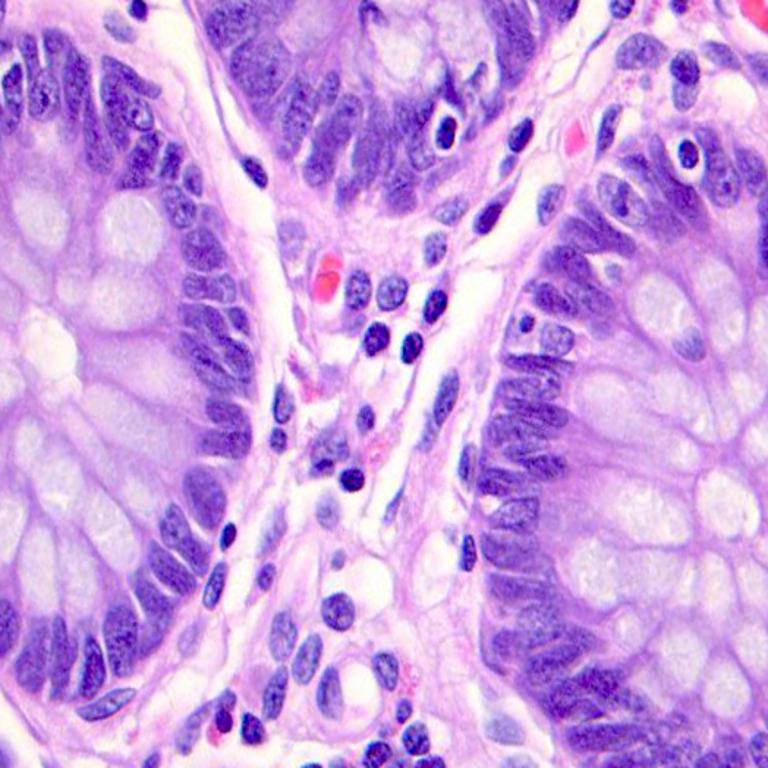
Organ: colon
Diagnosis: benign